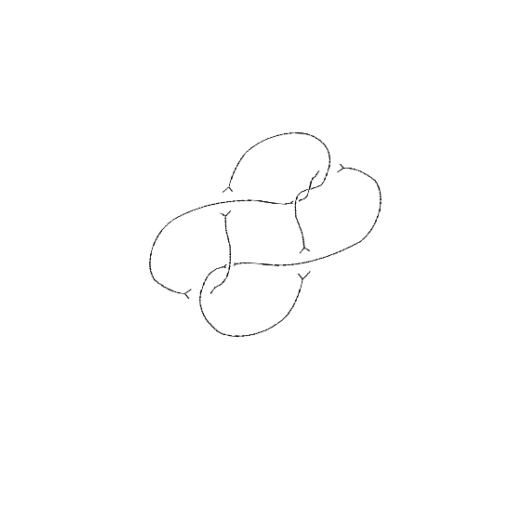
Crossing number: 7